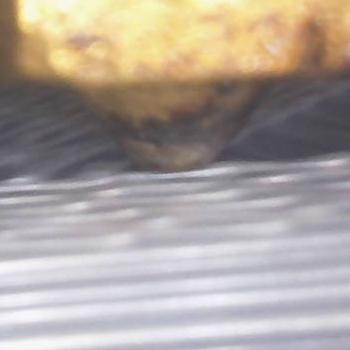
Flow rate: 37%